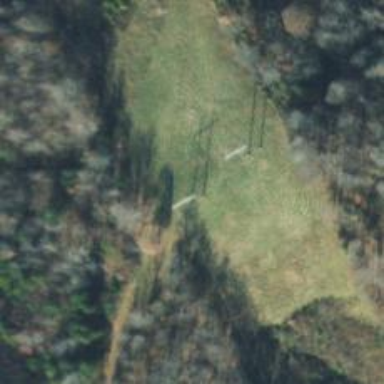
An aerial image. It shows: H-frame power tower design.